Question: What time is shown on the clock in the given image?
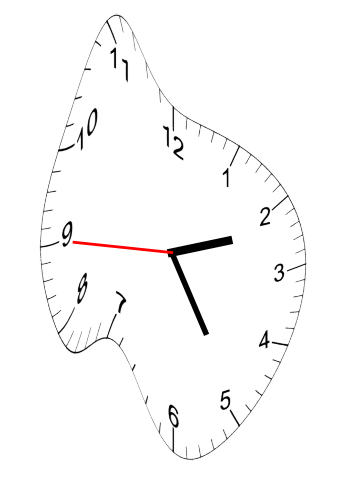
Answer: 02:24:45